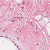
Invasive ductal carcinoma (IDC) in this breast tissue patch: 0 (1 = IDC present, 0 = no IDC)